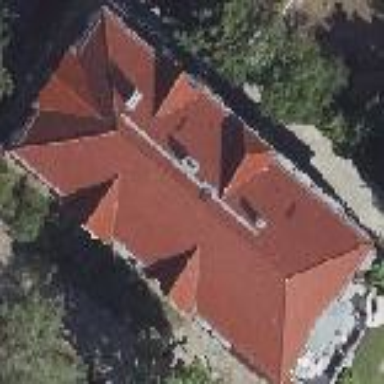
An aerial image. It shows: Detached building with gambrel roof shape.